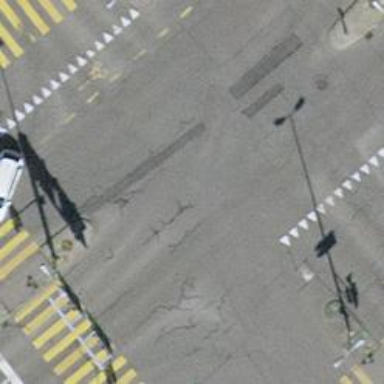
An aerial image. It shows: Road with traffic signals.